Question: I need to post to an Api Controller w/ JSON (preferably) with ONE request.
The issue is passing data AND a file (image uploaded). My property is coming up empty (null).
I've looked at quite a bit of blogs but can't seem to get the image's data passed.
'''
public class SomeModel
{
public string Name { get; set; }
public string Email { get; set; }
public string City { get; set; }
public HttpPostedFileBase Image { get; set; }
public string Title { get; set; }
public string Description { get; set; }
public string CountryCode { get; set; }
}
[HttpPost]
public void CreateContestEntry(SomeModel model)
{
// model.Image is always null
// .. get image here - the other properties no issues
}
'''
jQuery
'''
// create model for controller
var model = {
Name: $.trim($contestForm.find('[name="nombre"]').val()) + ' ' + $.trim($contestForm.find('[name="apellido"]').val()),
Email: $.trim($contestForm.find('[name="email"]').val().toLowerCase()),
City: $.trim($contestForm.find('[name="cuidad"]').val()),
Title: $.trim($contestForm.find('[name="title"]').val()),
Description: $.trim($contestForm.find('[name="description"]').val()),
CountryCode: 'co',
Image: $contestForm.find('[name="file-es"]')[0].files[0] // this has the file for sure
};
$.ajax({
url: '/Umbraco/api/ControllerName/CreateContestEntry',
type: 'POST',
dataType: 'json',
data: JSON.stringify(model),
//data: $('#test-form').serialize(), // tried this and using FormData()
processData: false,
async: false,
contentType: 'application/json; charset=utf-8',
complete: function (data) {
},
error: function (response) {
console.log(response.responseText);
}
});
'''

Blogs I've looked at:
- <URL>
---
When I tried the 'FormData' and '$('#form1').serialize()' approach, my 'provider.FileData' and 'provider.FormData' were always empty as well. I removed the 'model' param from the method and the breakpoints were hitting when I switched it up.
'''
[HttpPost]
public void CreateContestEntry()
{
string root = HttpContext.Current.Server.MapPath("~/App_Data");
var provider = new MultipartFormDataStreamProvider(root);
try
{
// Read the form data.
Request.Content.ReadAsMultipartAsync(provider);
// This illustrates how to get the file names.
foreach (MultipartFileData file in provider.FileData)
{
// empty
}
foreach (var key in provider.FormData.AllKeys)
{
foreach (var val in provider.FormData.GetValues(key))
{
// empty
}
}
//return Request.CreateResponse(HttpStatusCode.OK);
}
catch(Exception ex)
{
}
}
'''
---
Going off of @Musa's answer, here's the Api Controller code. I mapped the NameValueCollection to my model.
'''
[HttpPost]
public void CreateContestEntry()
{
try
{
// get variables first
NameValueCollection nvc = HttpContext.Current.Request.Form;
var model = new WAR2015ContestModel();
// iterate through and map to strongly typed model
foreach (string kvp in nvc.AllKeys)
{
PropertyInfo pi = model.GetType().GetProperty(kvp, BindingFlags.Public | BindingFlags.Instance);
if (pi != null)
{
pi.SetValue(model, nvc[kvp], null);
}
}
model.Image = HttpContext.Current.Request.Files["Image"];
}
catch(Exception ex)
{
}
}
'''
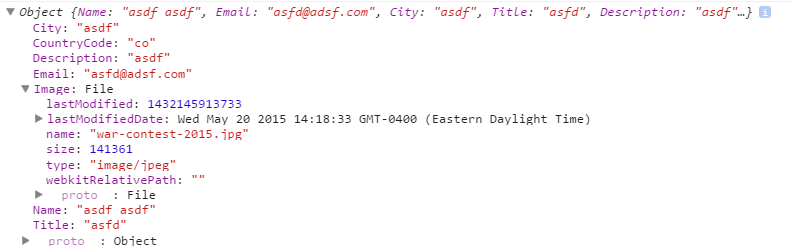
Answer: You can't upload a file(that is arbitrary binary data) with JSON as JSON is a text format. you'll have to use multipart form data.
'''
// create model for controller
var model = new FormData();
model.append('Name', $.trim($contestForm.find('[name="nombre"]').val()) + ' ' + $.trim($contestForm.find('[name="apellido"]').val()));
model.append('Email', $.trim($contestForm.find('[name="email"]').val().toLowerCase()));
model.append('City', $.trim($contestForm.find('[name="cuidad"]').val()));
model.append('Title', $.trim($contestForm.find('[name="title"]').val()));
model.append('Description', $.trim($contestForm.find('[name="description"]').val()));
model.append('CountryCode', 'co');
model.append('Image', $contestForm.find('[name="file-es"]')[0].files[0]); // this has the file for sure
$.ajax({
url: '/Umbraco/api/ControllerName/CreateContestEntry',
type: 'POST',
dataType: 'json',
data: model,
processData: false,
contentType: false,// not json
complete: function (data) {
var mediaId = $.parseJSON(data.responseText); //?
},
error: function (response) {
console.log(response.responseText);
}
});
'''